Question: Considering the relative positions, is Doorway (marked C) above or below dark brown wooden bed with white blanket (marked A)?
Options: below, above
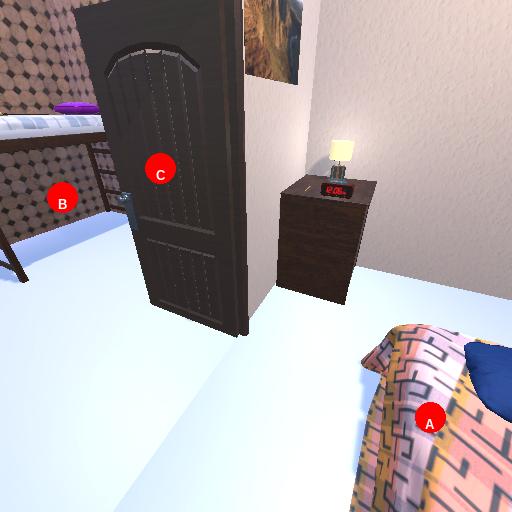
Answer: below